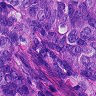
Metastatic tissue present: yes